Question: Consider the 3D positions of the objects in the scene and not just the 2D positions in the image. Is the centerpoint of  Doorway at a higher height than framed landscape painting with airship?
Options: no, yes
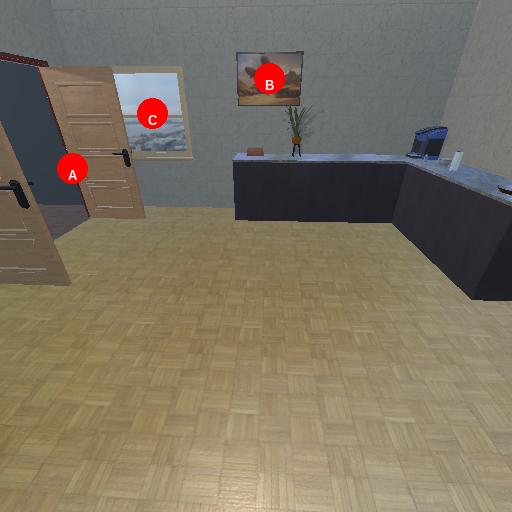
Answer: no